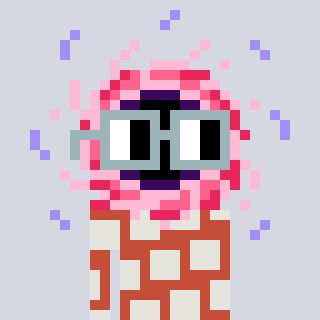
a pixel art character with square dark gray glasses, a blackhole-shaped head and a rust-colored body on a cool background